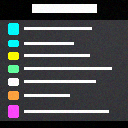
Screen state: on